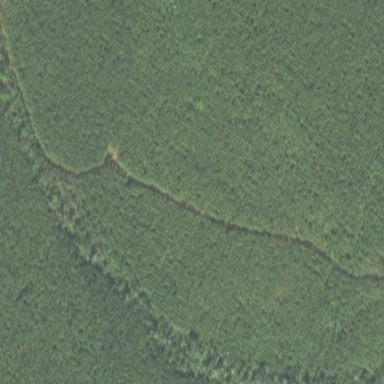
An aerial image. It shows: Forest dominated by needle-leaved trees.